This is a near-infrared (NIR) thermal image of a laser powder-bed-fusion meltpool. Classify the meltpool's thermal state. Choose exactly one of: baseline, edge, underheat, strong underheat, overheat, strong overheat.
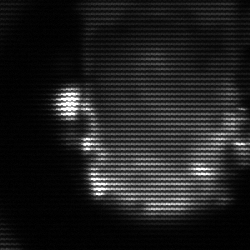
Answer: baseline